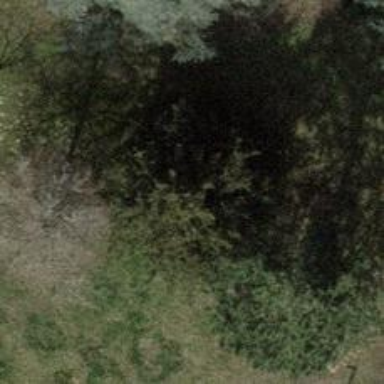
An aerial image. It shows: Evergreen needle-leaved tree.